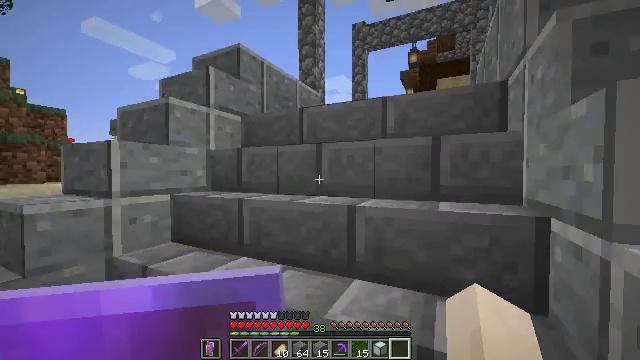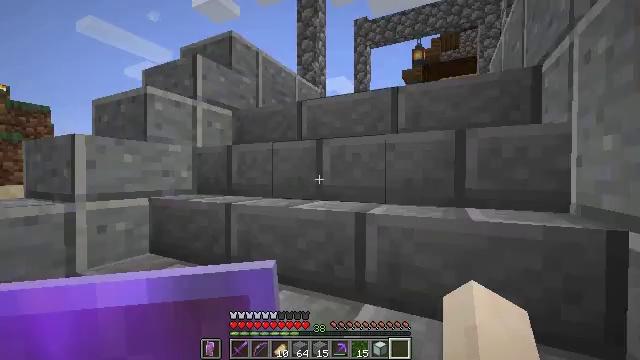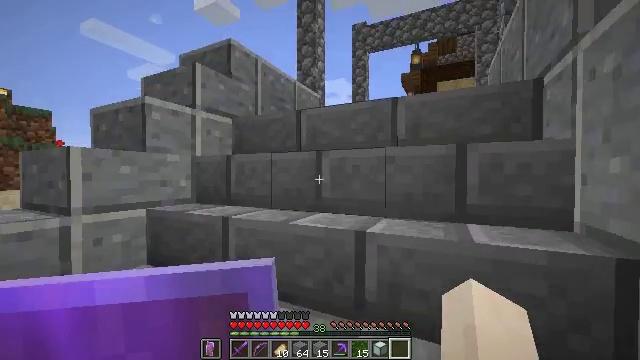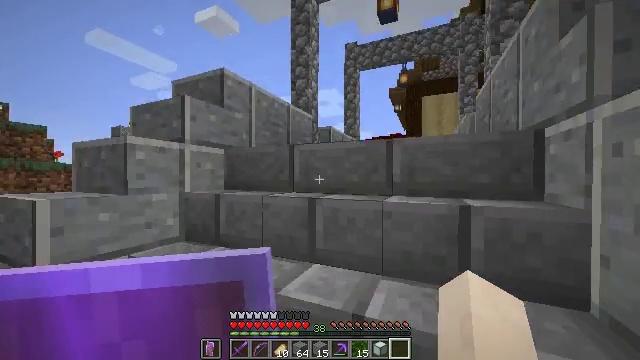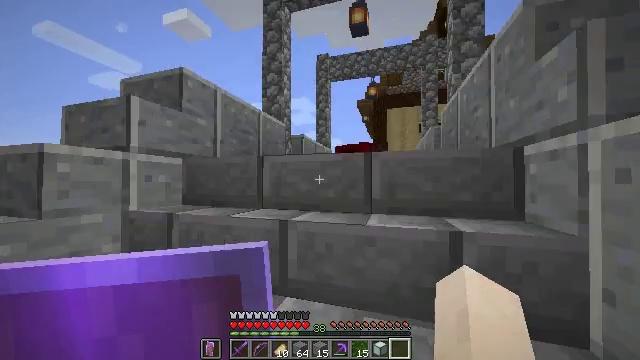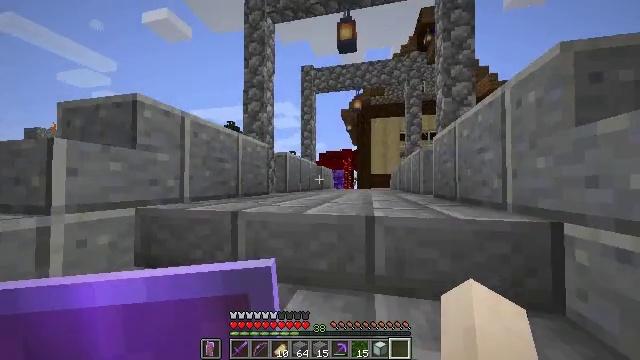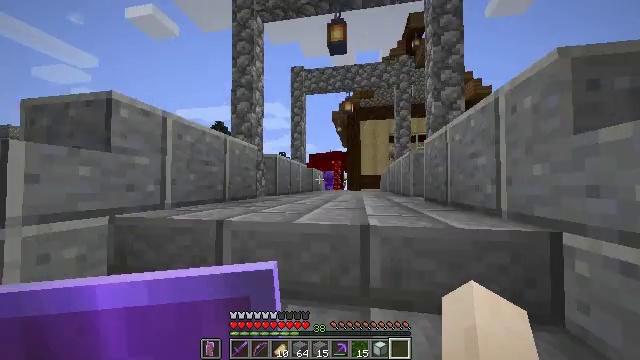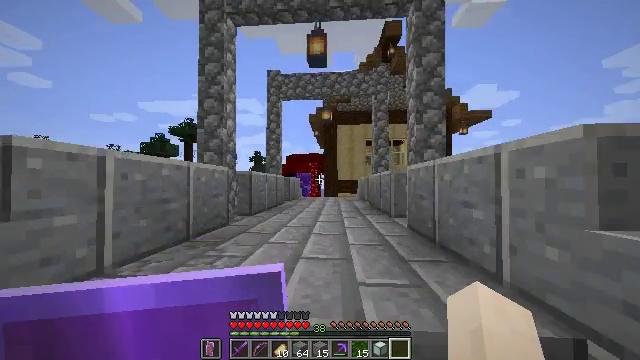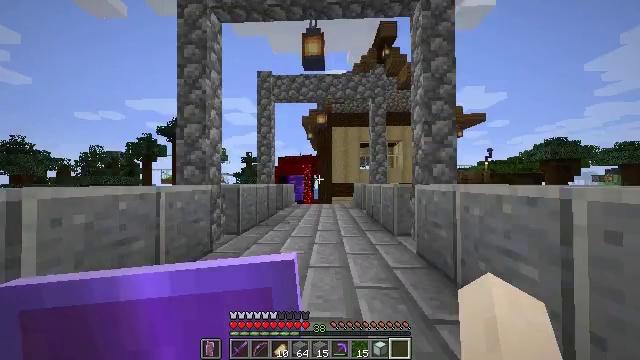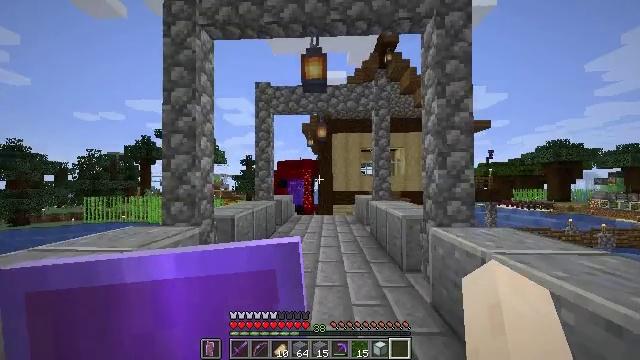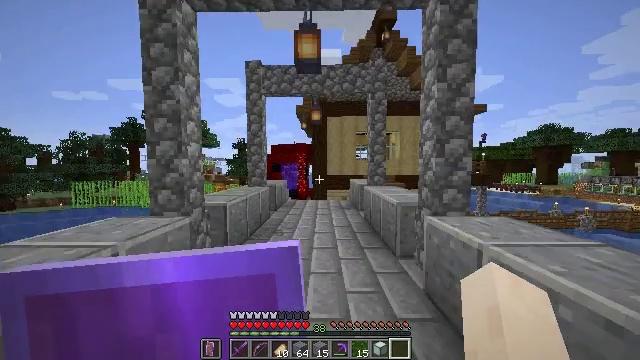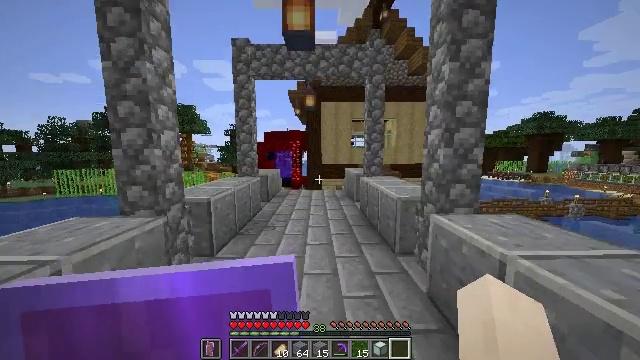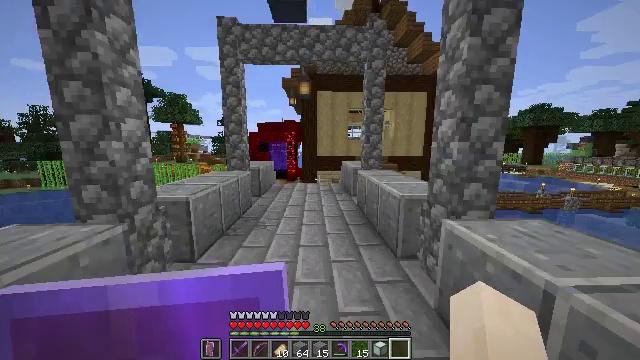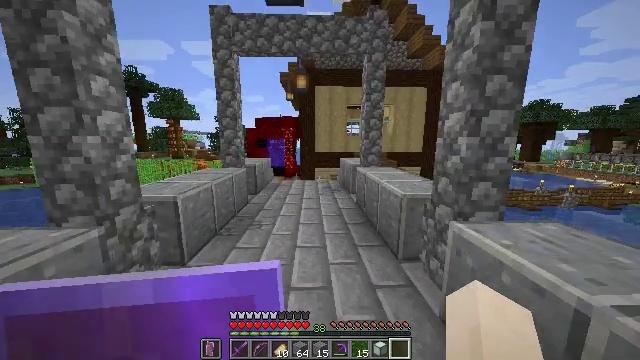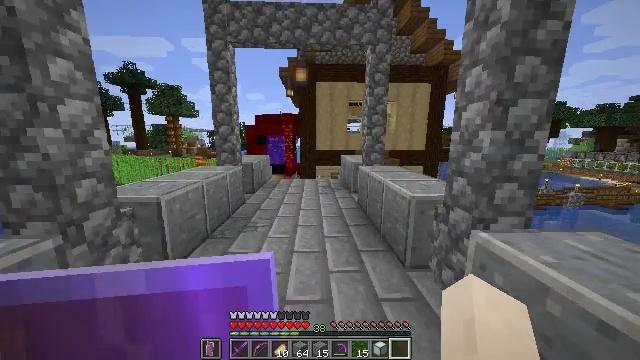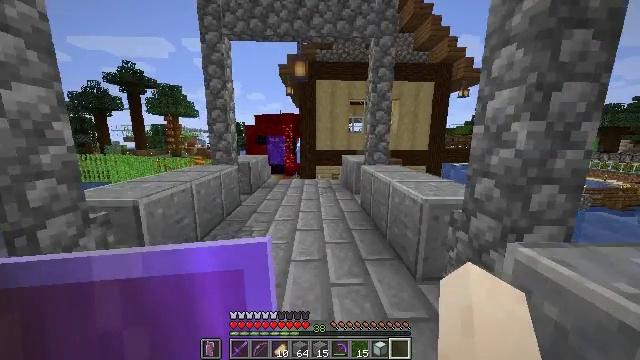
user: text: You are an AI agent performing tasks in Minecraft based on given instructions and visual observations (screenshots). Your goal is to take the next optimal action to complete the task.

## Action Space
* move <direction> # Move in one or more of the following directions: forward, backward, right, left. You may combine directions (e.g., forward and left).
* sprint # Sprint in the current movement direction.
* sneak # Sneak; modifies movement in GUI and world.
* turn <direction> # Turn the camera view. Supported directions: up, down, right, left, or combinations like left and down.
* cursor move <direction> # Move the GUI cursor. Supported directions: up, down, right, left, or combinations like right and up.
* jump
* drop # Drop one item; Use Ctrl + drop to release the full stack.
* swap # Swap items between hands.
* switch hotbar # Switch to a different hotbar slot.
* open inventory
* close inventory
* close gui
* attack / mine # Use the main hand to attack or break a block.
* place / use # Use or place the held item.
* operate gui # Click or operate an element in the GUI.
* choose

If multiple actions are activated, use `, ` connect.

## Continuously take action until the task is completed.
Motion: motion action
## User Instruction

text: Use the crafting table to craft polished blackstone stairs.
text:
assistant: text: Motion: move forward, sprint
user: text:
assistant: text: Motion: move forward, sprint
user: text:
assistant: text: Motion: move forward, sprint, turn right
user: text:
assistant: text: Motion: move forward, sprint, turn right and up
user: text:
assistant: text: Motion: move forward, sprint, turn right
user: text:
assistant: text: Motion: move forward, sprint, turn right
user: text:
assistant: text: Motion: move forward, sprint, turn right
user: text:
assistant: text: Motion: move forward, sprint, turn right
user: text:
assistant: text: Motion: move forward, sprint
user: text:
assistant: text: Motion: move forward, sprint, turn right and down
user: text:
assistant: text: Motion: move forward, sprint, turn right and down
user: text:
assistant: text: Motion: move forward, sprint, turn right and down
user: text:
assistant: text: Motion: move forward, sprint, turn down
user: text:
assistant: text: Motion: move forward, sprint
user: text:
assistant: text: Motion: move forward, sprint
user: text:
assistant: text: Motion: move forward, sprint
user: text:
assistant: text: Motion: move forward, sprint
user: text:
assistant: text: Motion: move forward, sprint
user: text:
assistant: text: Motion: move forward, sprint
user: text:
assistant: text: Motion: move forward, sprint
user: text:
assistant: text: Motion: move forward, sprint
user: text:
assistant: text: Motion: move forward, sprint
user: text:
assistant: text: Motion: move forward, sprint
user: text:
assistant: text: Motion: move forward, sprint
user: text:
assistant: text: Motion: move forward, sprint
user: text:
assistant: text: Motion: move forward, sprint
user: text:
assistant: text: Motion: move forward, sprint
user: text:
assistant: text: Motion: move forward, sprint
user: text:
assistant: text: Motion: move forward, sprint, turn right and down
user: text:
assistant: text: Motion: move forward, sprint, turn right and down